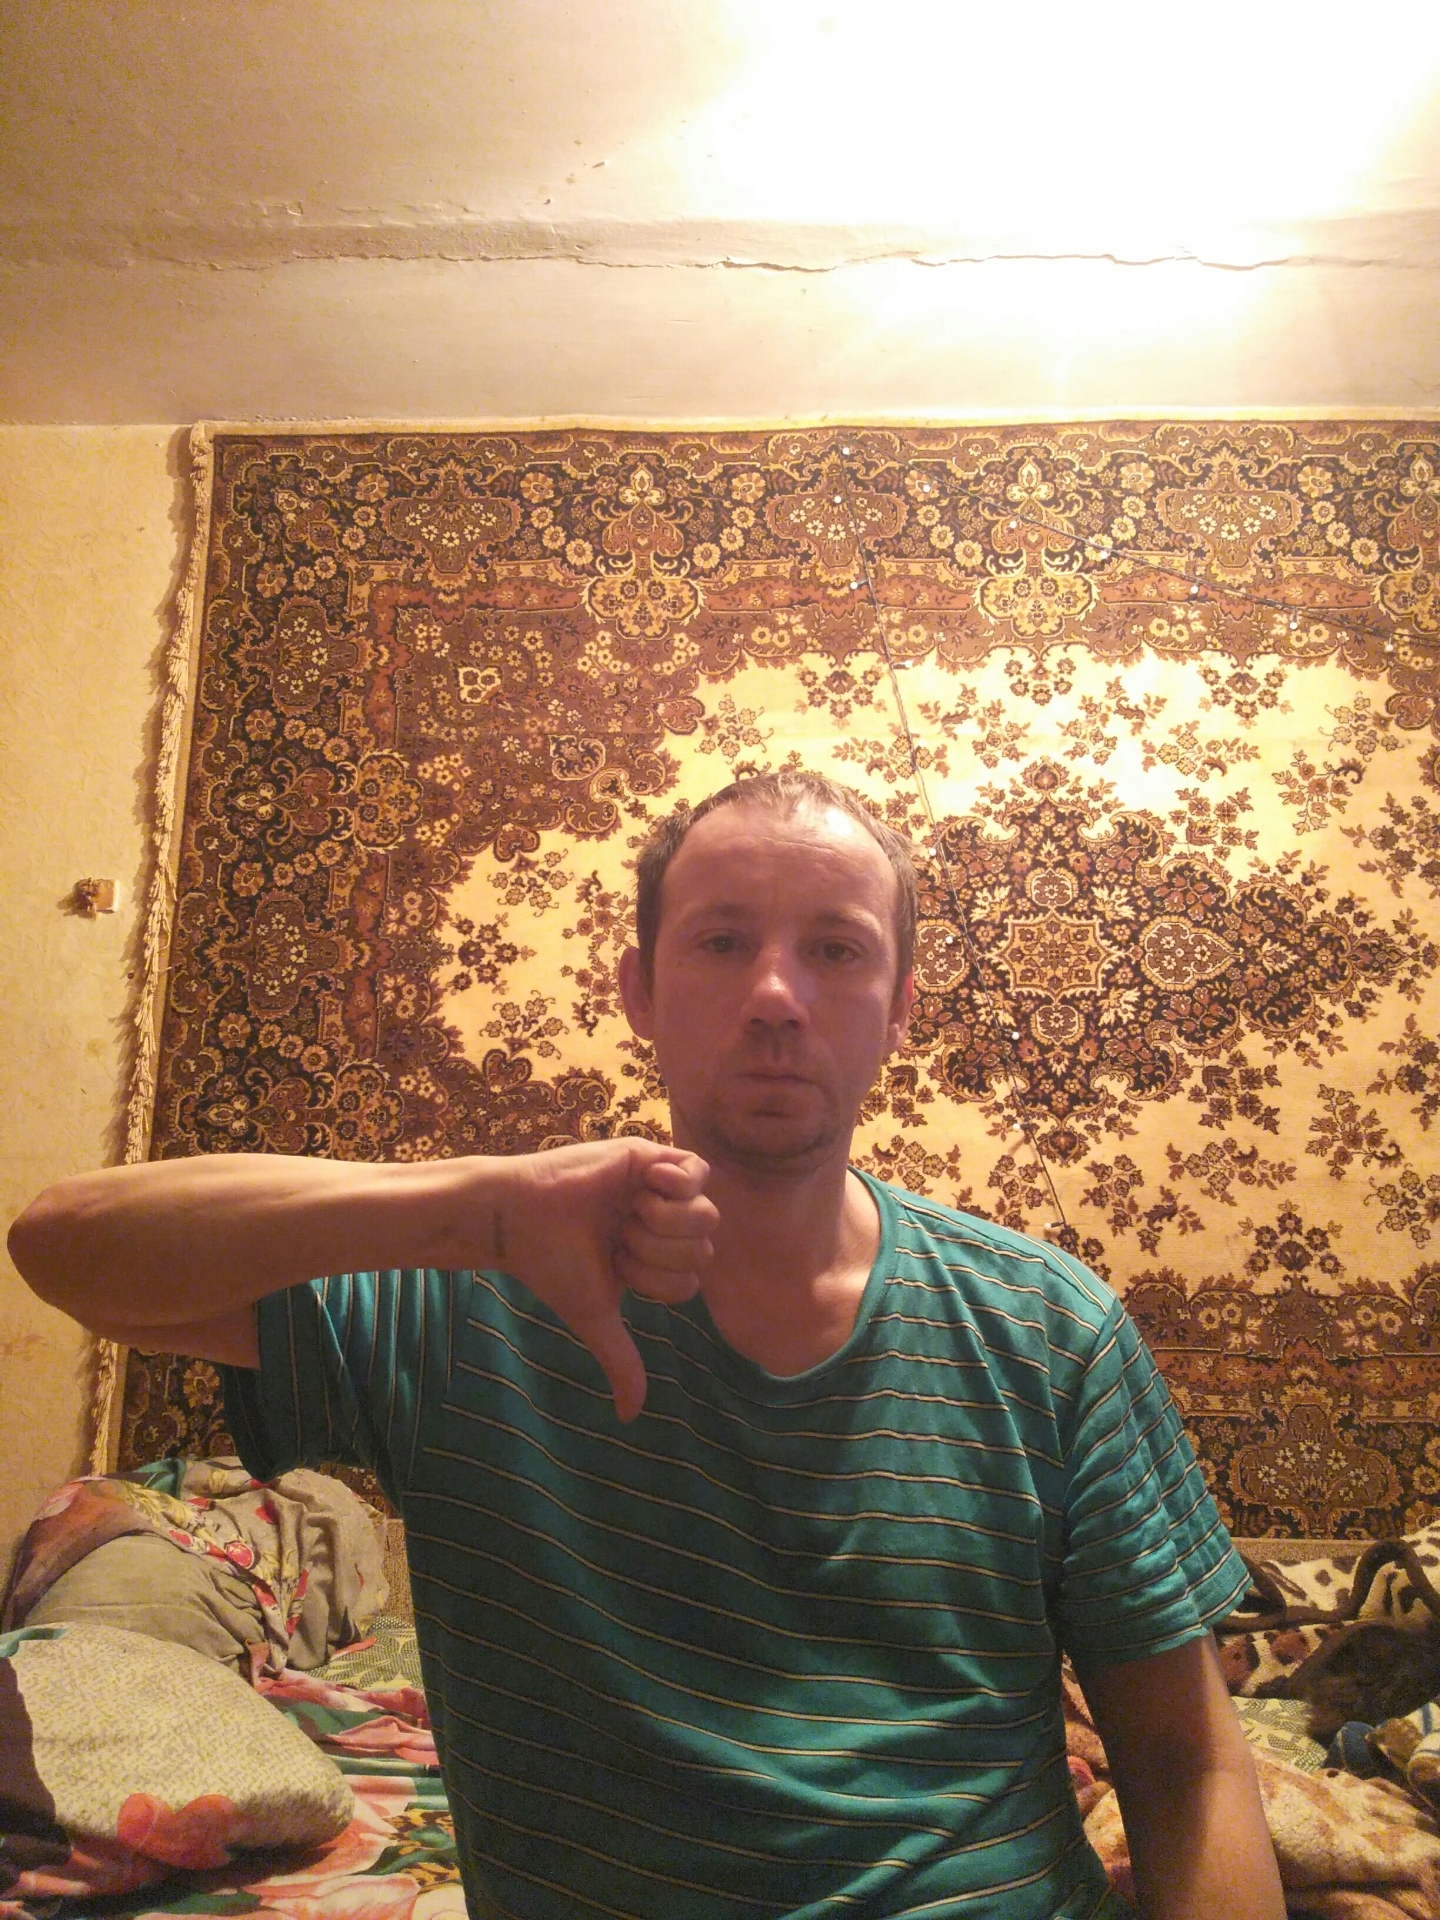
Label: noise